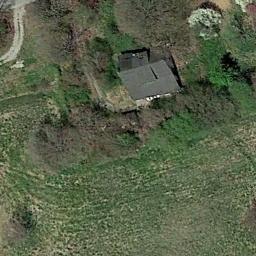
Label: sparse_residential